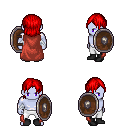
a pixel art fantasy rpg character, male body template, dark elf, purple skin, maroon cape, white pants, red long bangs hairstyle, white cloth bandages, black shoes, shield, four views (front, back, left, right), 2x2 character sprite sheet, small pixel art, hard edges, no anti-aliasing